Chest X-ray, PA view. Patient: 65 years old, sex F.
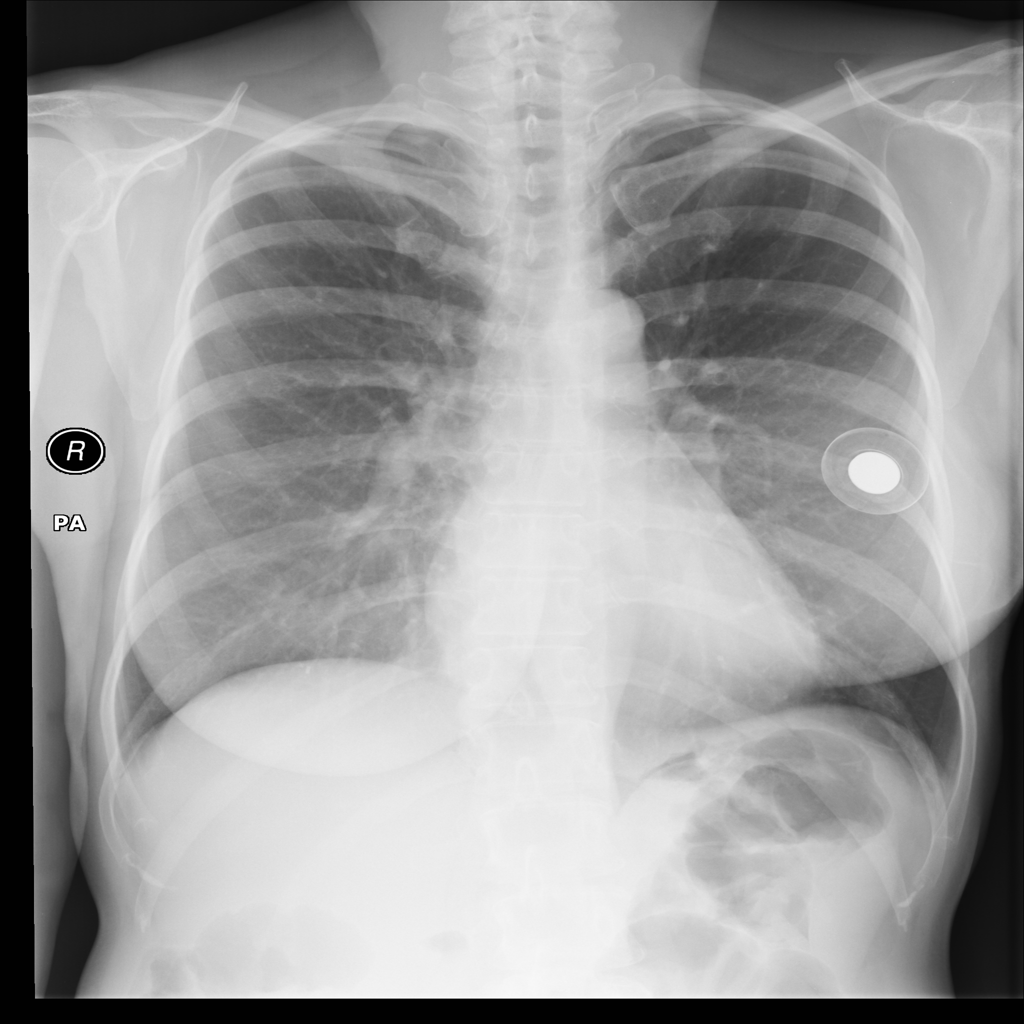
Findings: No Finding